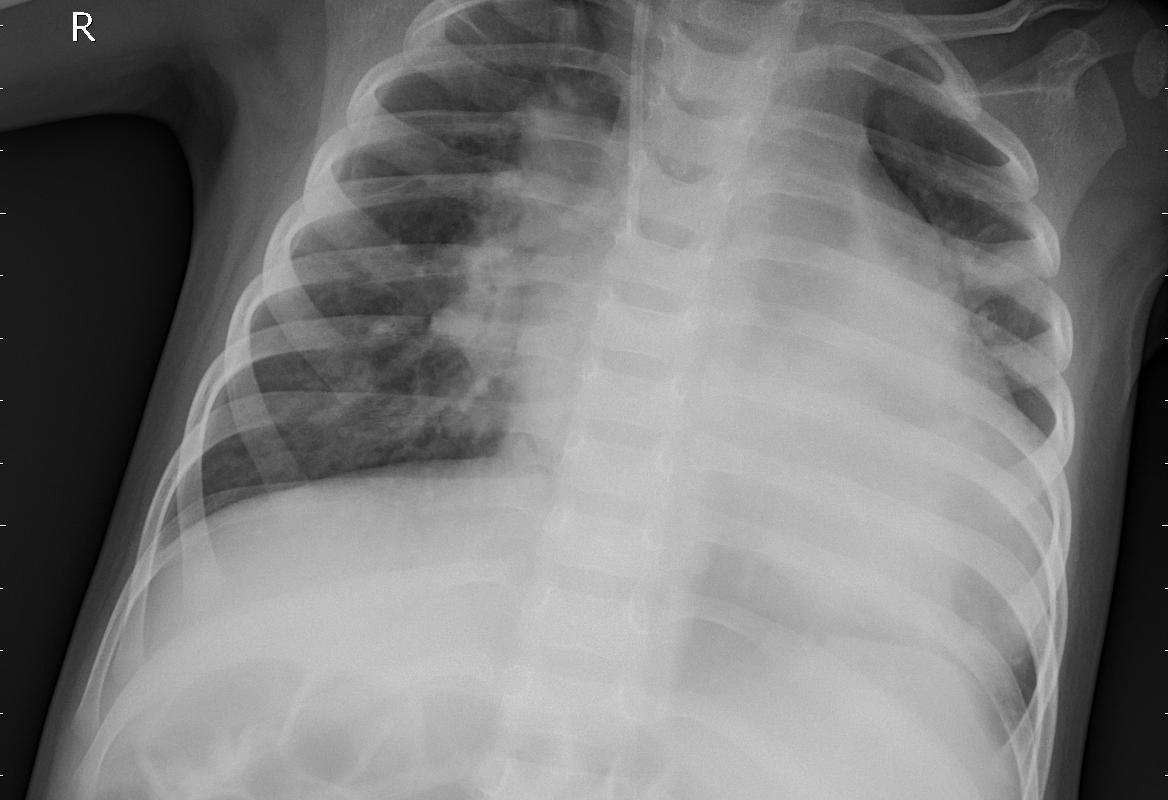
Diagnosis: PNEUMONIA